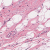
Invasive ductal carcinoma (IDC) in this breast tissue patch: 0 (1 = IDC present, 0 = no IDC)